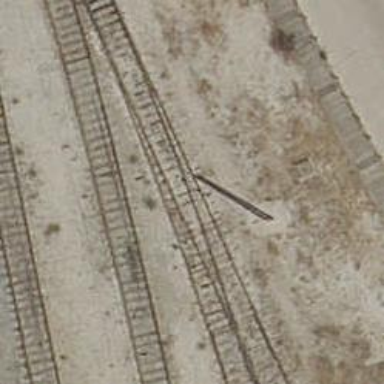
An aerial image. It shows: Rail yard with electrified contact lines for the railway.